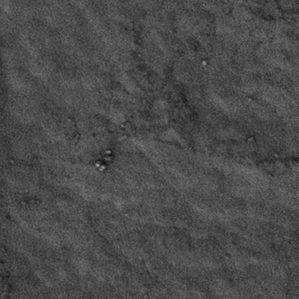
Label: frost